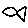
Label: fish